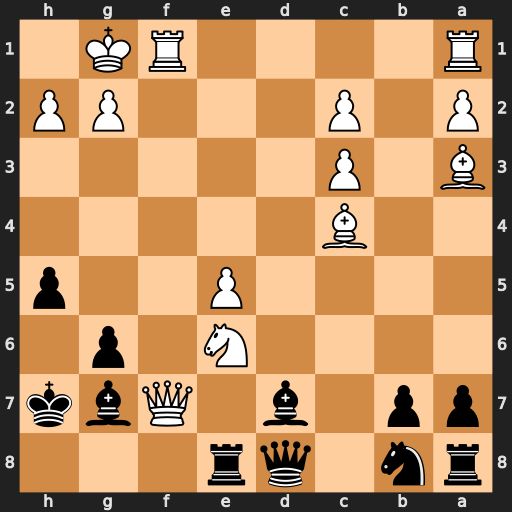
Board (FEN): rn1qr3/pp1b1Qbk/4N1p1/4P2p/2B5/B1P5/P1P3PP/R4RK1
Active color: b
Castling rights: -
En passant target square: -
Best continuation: Bxe6 Bxe6 Qb6+